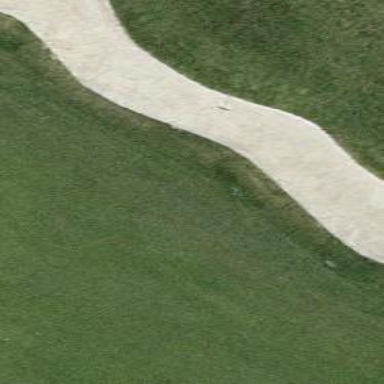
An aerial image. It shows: Sandy area is golf bunker.